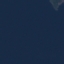
Land use / land cover class: SeaLake